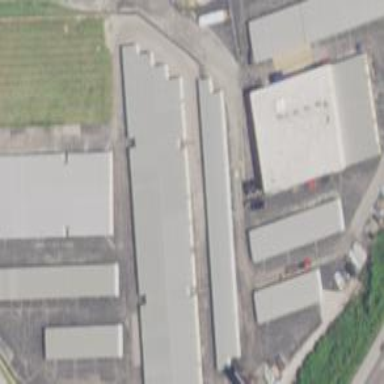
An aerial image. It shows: Storage rental shop.